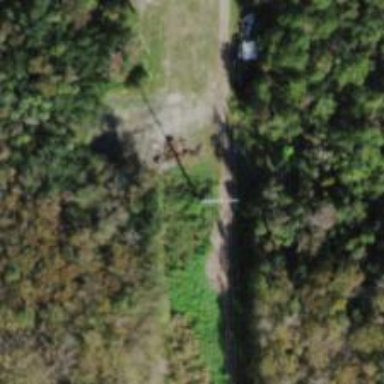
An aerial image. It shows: Power pole.